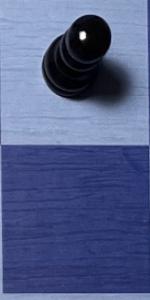
Label: Empty